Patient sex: F
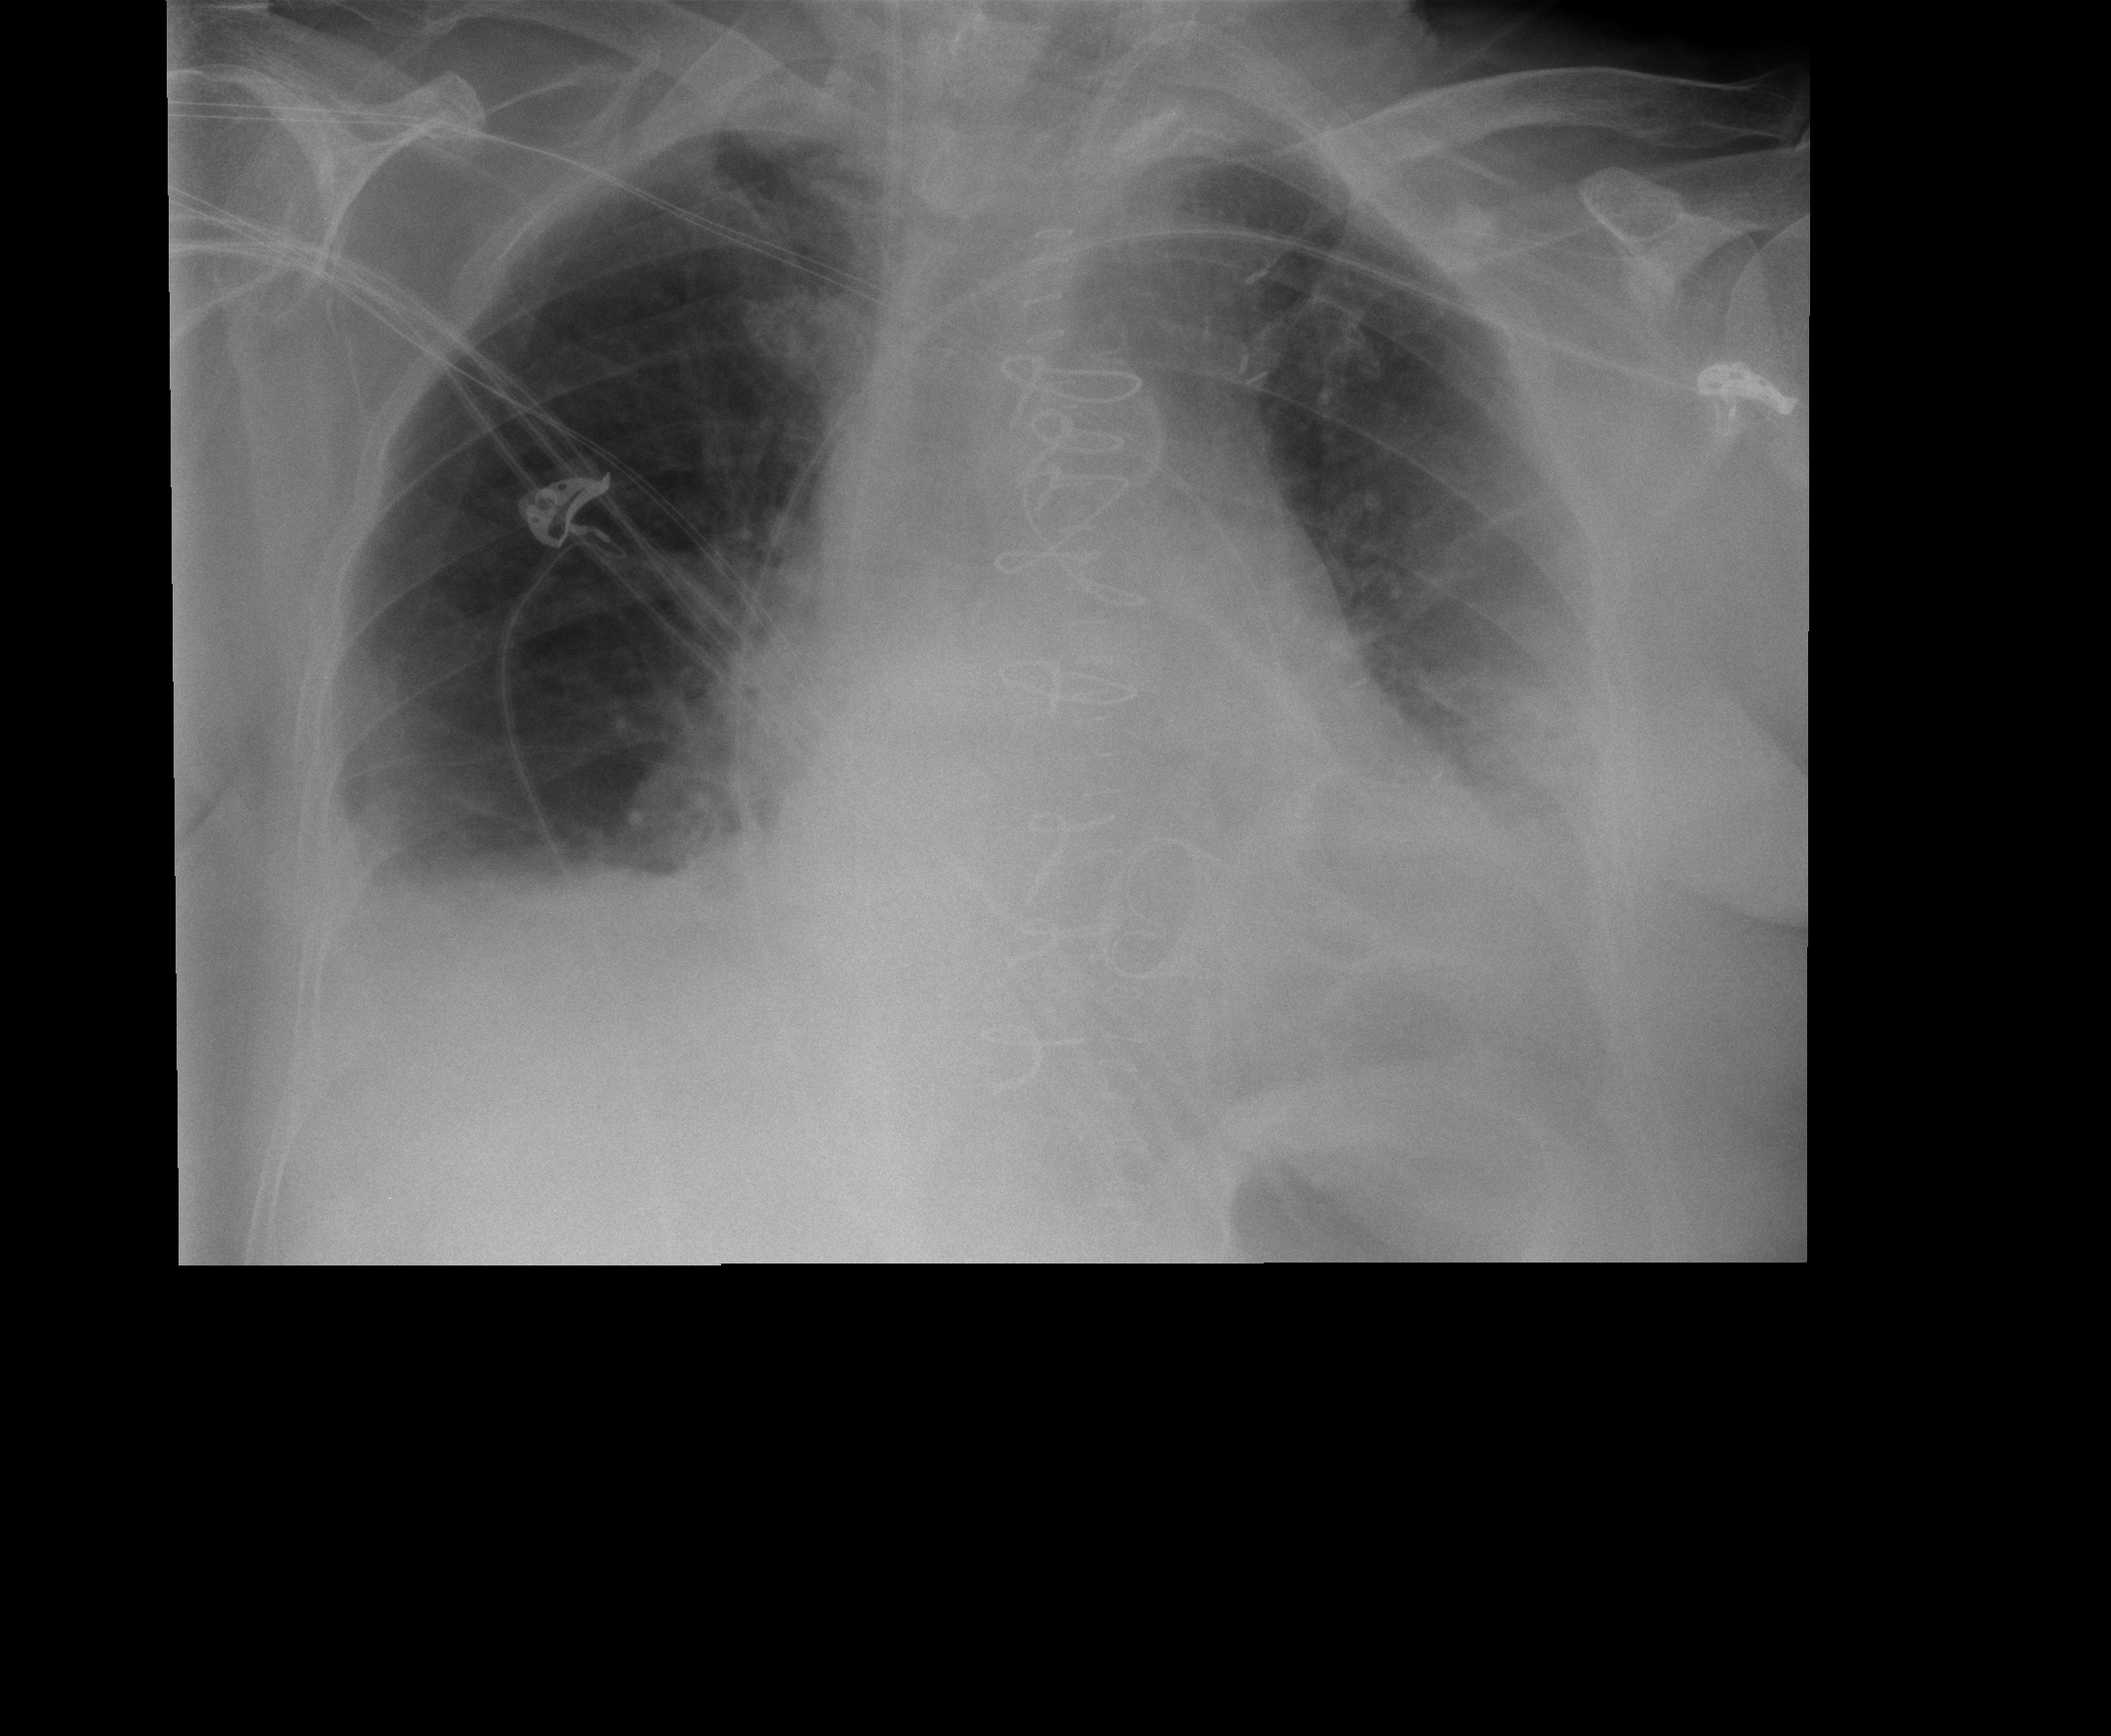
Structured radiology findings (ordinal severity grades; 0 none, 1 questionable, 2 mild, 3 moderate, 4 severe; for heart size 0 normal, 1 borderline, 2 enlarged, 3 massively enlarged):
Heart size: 2
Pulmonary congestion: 2
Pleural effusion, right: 2
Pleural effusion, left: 2
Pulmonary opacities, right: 0
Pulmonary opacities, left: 0
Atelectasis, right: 2
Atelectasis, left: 2